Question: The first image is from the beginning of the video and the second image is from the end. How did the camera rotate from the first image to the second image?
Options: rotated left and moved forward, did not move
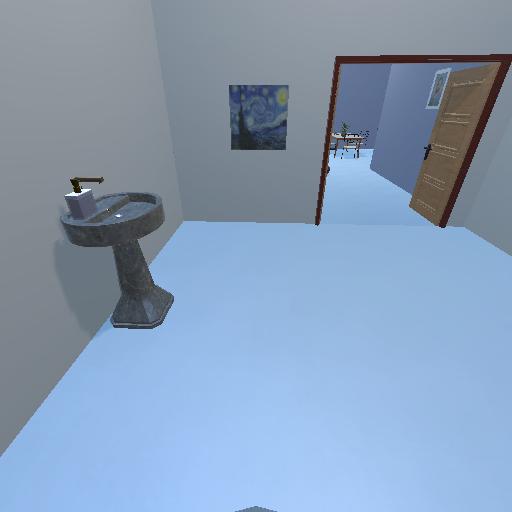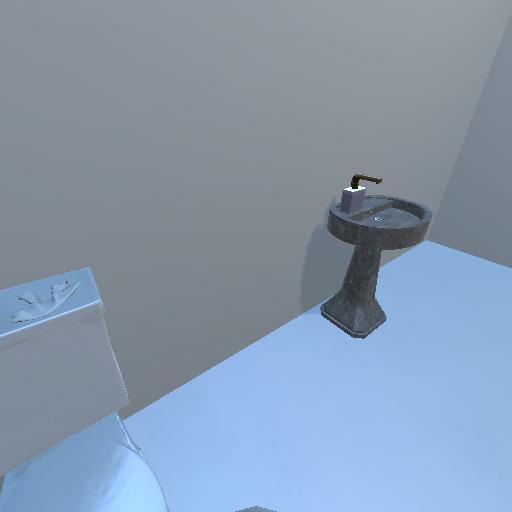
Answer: rotated left and moved forward